高一 · 度量几何学
在我国古代数学名著《数学九章》中有这样一个问题: “今有木长二丈四尺, 围之五尺. 葛生其下,缠本两周，上与木齐，问葛长几何？”其意思为“圆木长 2 丈 4 尺，圆周长为 5 尺，葛藤从圆木的底部开始向上生长, 绕圆木两周, 刚好顶部与圆木平齐, 问葛藤最少长多少尺.” (注: 1 丈等于 10 尺),则这个问题中，葛藤长的最小值为
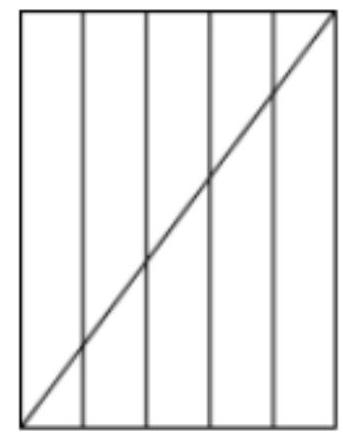
2 丈 4 尺
B. 2 丈 5 尺
C. 2 丈 6 尺
D. 2 丈 8 尺
答案: C
解析: 【分析】

由题意, 圆柱的侧面展开图是矩形, 一条直角边 (即木棍的高) 长 24 尺, 另一条直角边长 $5 \times 2=10$ （尺）, 利用勾股定理, 可得结论.

【详解】

由题意, 圆柱的侧面展开图是矩形, 一条直角边 (即木棍的高) 长 24 尺, 另一条直角边长 $5 \times 2=10$

（尺），

因此葛藤长的最小值为 $\sqrt{24^{2}+10^{2}}=26$ (尺), 即为 2 丈 6 尺.

故选: C.

【点睛】